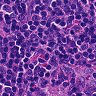
Metastatic tissue present: no